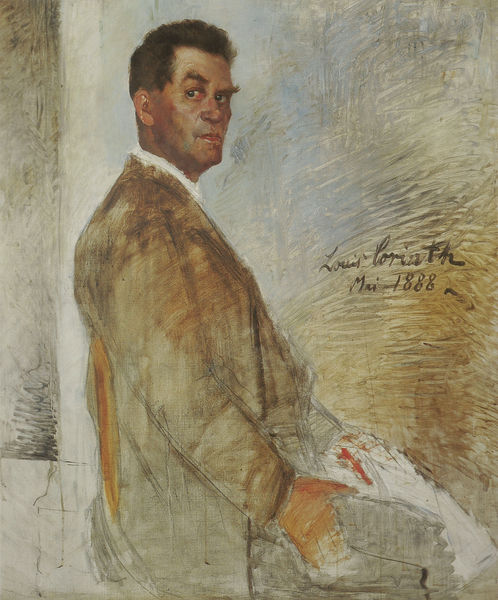
Titel: Porträt Franz Heinrich Corinth, der Vater des Künstlers
Künstler: Lovis Corinth
Standort: Saint Louis (Missouri)
Institution: The Saint Louis Art Museum
Schlagwörter: blau, gemälde, hand, mann, weiß, gelb, impressionismus, ocker, sitzen, braun, frisur, geste, grau, haar, hell, hintergrund, kreide, mund, nase, ohr, orange, pastell, profil, schwarz, skizze, stuhl, säule, zeichnung, blick, rot, beige, malerei, anzug, hemd, hose, jacke, wand, arm, arme, augen, gesicht, kragen, bildnis, herr, hände, portrait, porträt, signatur, pastos, auge, haare, mantel, pose, sitzend, stehend, person, augenbrauen, lippe, lippen, schrift, man, datierung, duktus, ernst, streng, maler, augenbraue, dreiviertelprofil, jahreszahl, selbstporträt, jacket, kurze haare, corinth, lovis, lovis corinth, schraffur, seite, baun, strich, wei0, selbstbildnis, pinselduktus, pinselstrich, buschig, unvollendet, halbprofil, ansehen, unfertig, zeihnung, mai, portraät, erdtöne, vorzeichnung, british, gestrichelt, kantig, louis, skizziert, selbstbildniss, deutscher impressionismus, zustand, buschige augenbrauen, entwurfsskizze, mai 1888, ritrato di spalla, 1888, louias, louis corinth